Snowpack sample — Snodgrass Mountain, Crested Butte, Colorado (2/4/25, 12:06 PM MST)
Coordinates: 38.923, -106.968
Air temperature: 35 °F
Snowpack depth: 80 cm
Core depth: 20 cm
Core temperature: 33.8 °F
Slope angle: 14°, slope face: 78°
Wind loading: low
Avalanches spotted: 0
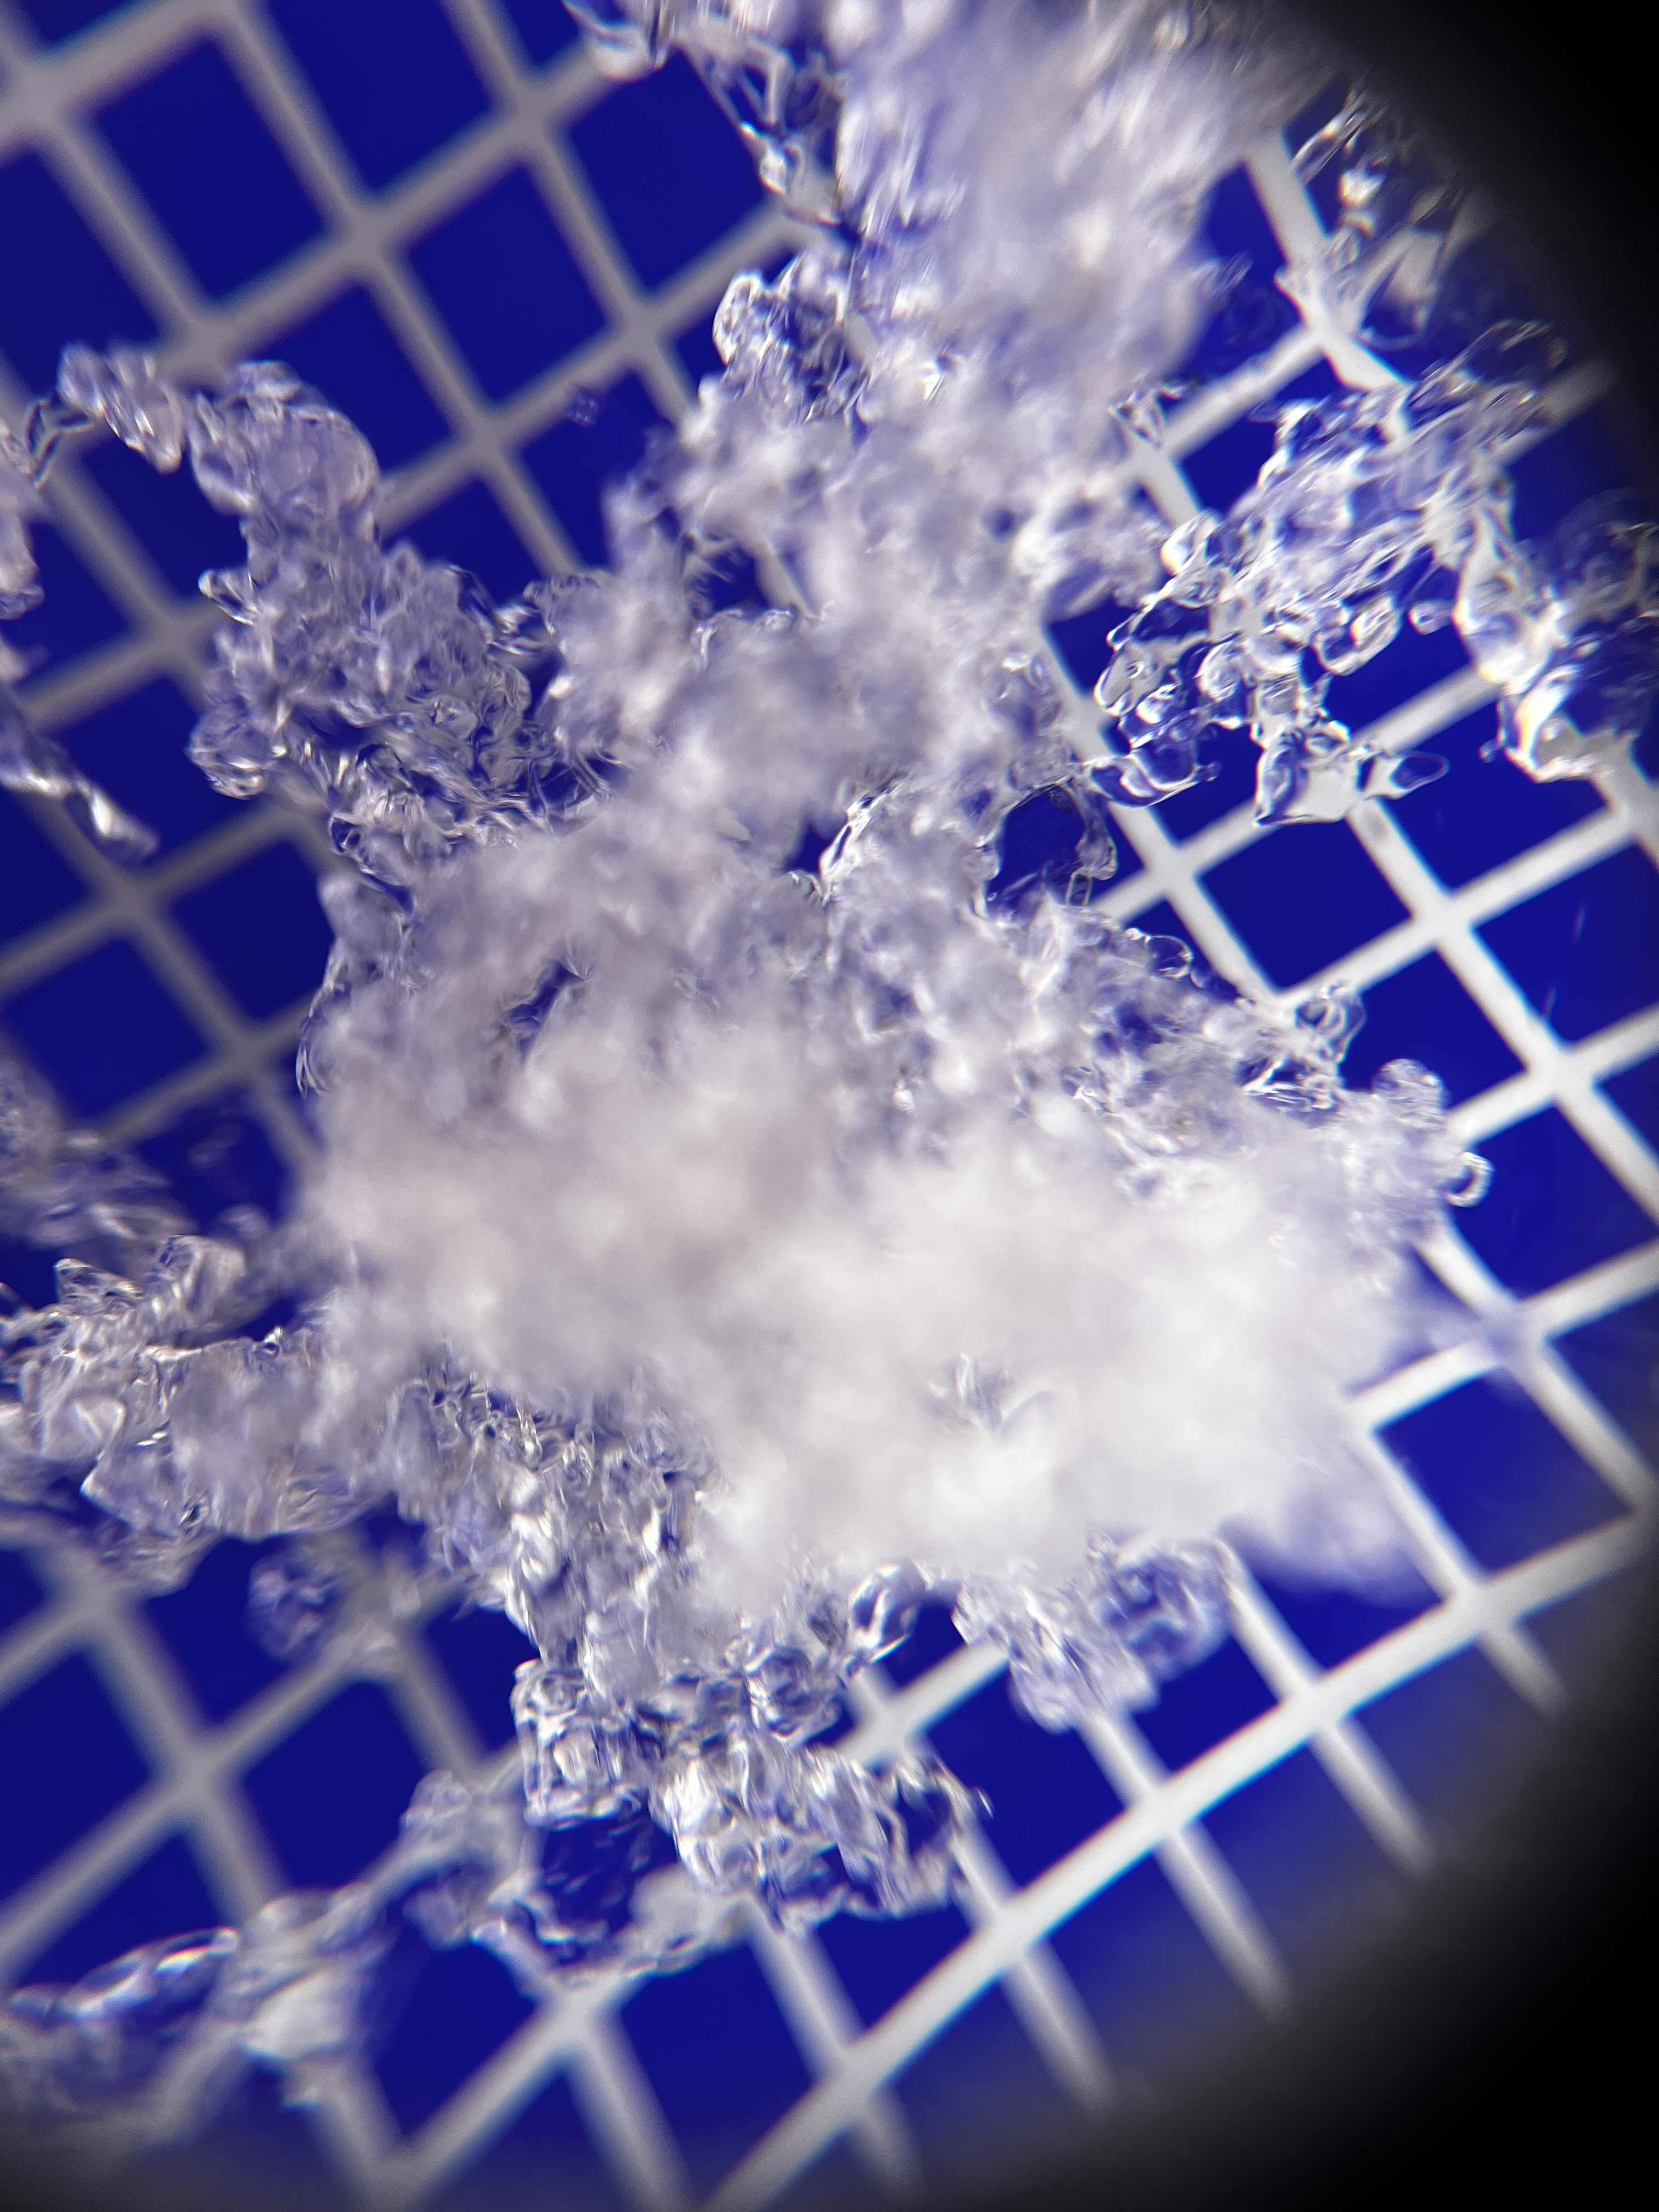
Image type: magnified_profile
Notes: No avalanches nearby, unusually warm weather for the last month reported by residents, Collected 25 yards from treeline